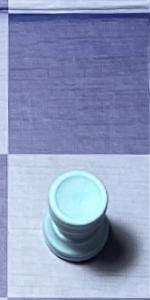
Label: Rook_White